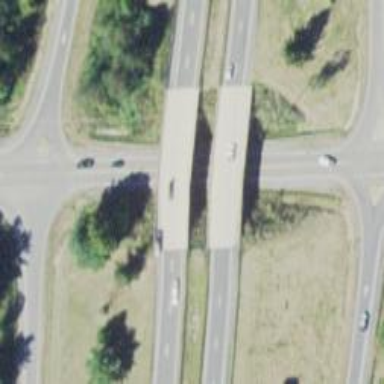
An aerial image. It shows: Motorway bridge.